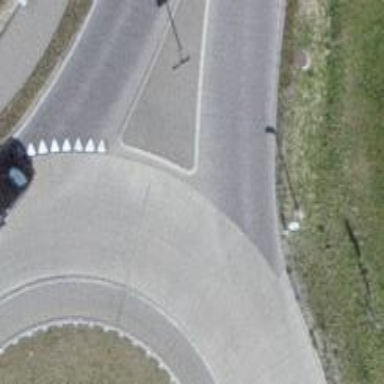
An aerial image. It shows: Road with "give way" sign.